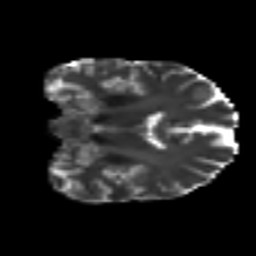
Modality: T2w
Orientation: coronal
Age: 37
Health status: ill
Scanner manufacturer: philips
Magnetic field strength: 3 T
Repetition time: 9 s
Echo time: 0.127 s